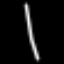
Label: line